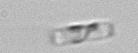
Label: Cerataulina_pelagica